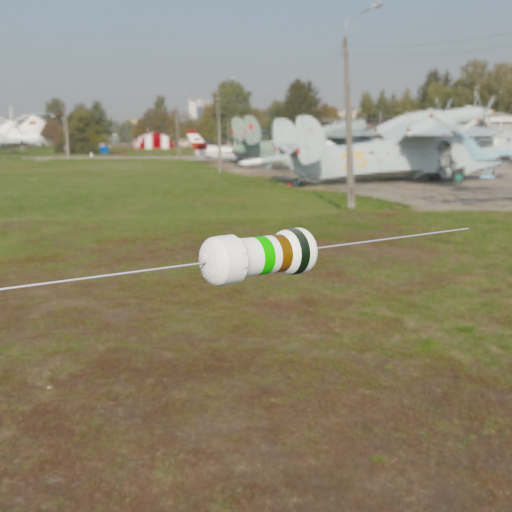
Resistor colour bands (in order): green, brown, black